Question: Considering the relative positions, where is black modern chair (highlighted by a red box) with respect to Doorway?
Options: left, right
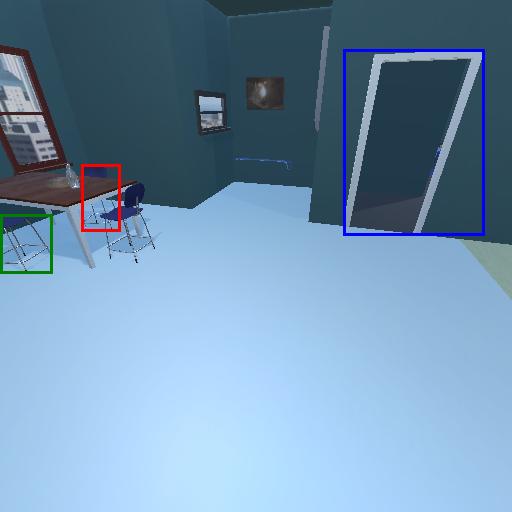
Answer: left